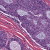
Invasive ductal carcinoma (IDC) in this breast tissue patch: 1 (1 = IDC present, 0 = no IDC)